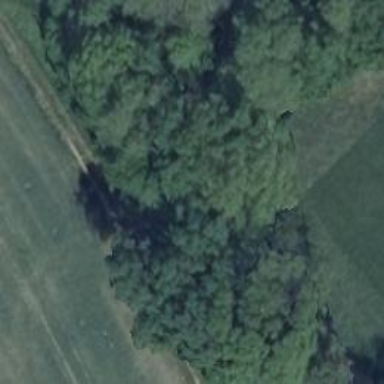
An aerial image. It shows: Row of deciduous broadleaved trees.